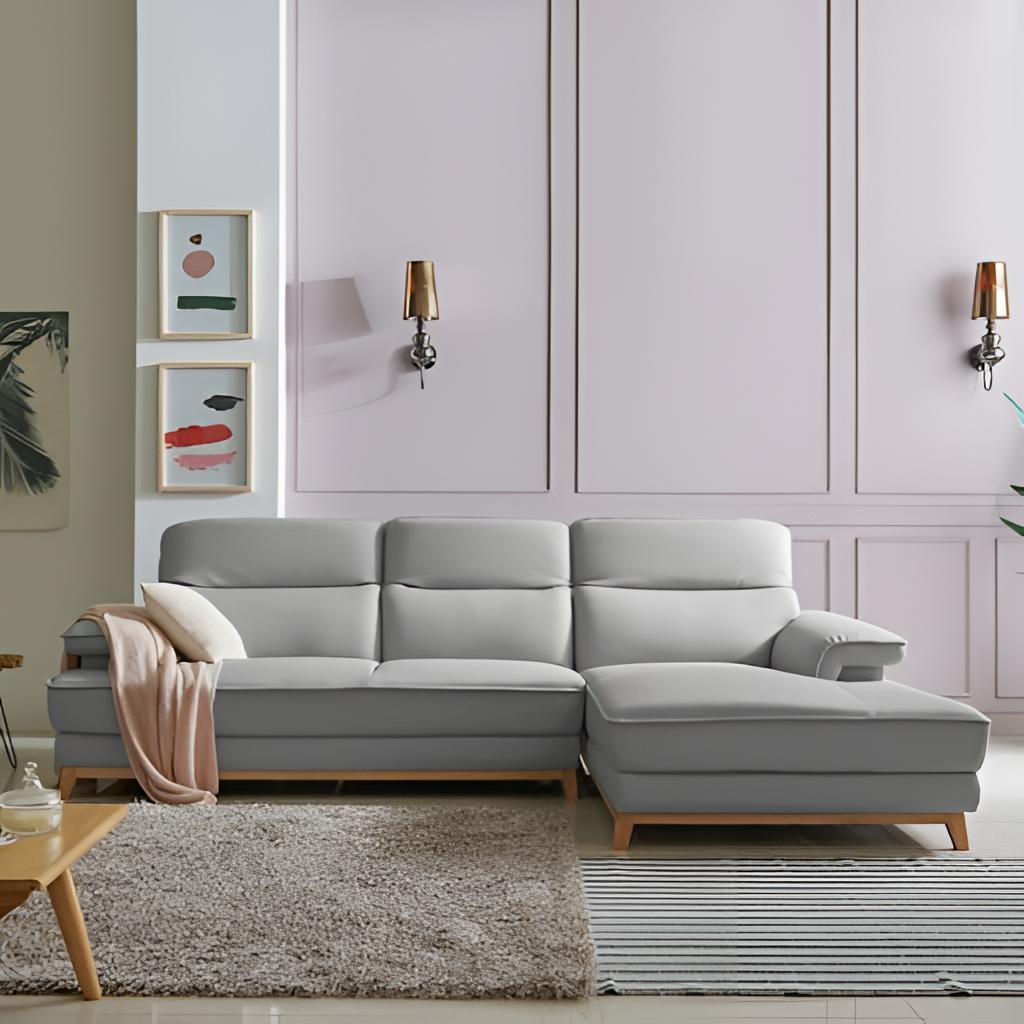
leather sectional sofa, living room, beige tile flooring, with large square pattern, paint wallpaper, with vertical two tone pattern, contemporary